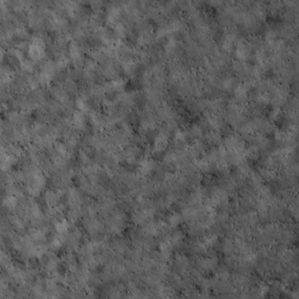
Label: non_frost